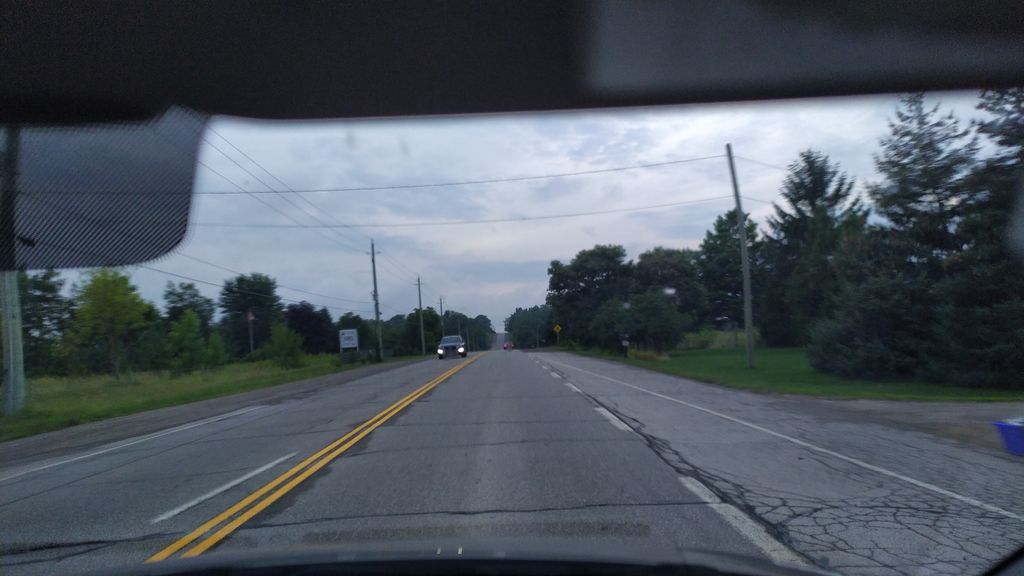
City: kitchener-waterloo